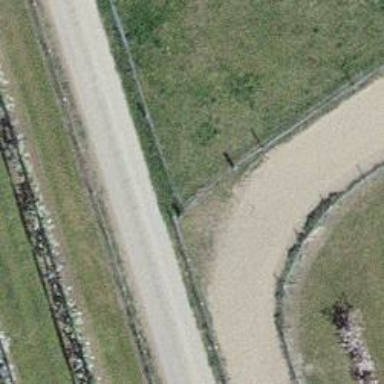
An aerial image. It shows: Fence is in the image.